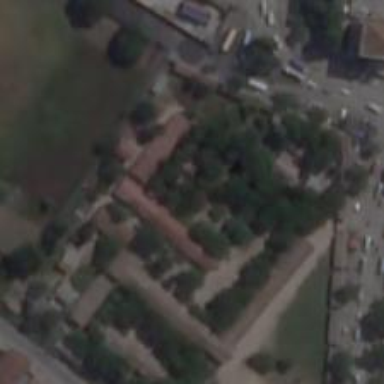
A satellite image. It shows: School.